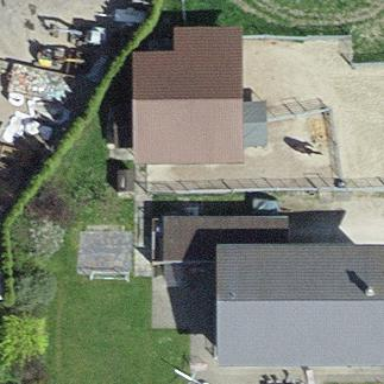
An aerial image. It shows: Stable.